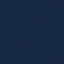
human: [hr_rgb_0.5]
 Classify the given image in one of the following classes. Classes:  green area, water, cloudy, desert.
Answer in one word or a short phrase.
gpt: water